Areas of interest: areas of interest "Zhujia City Passenger Transport Center"
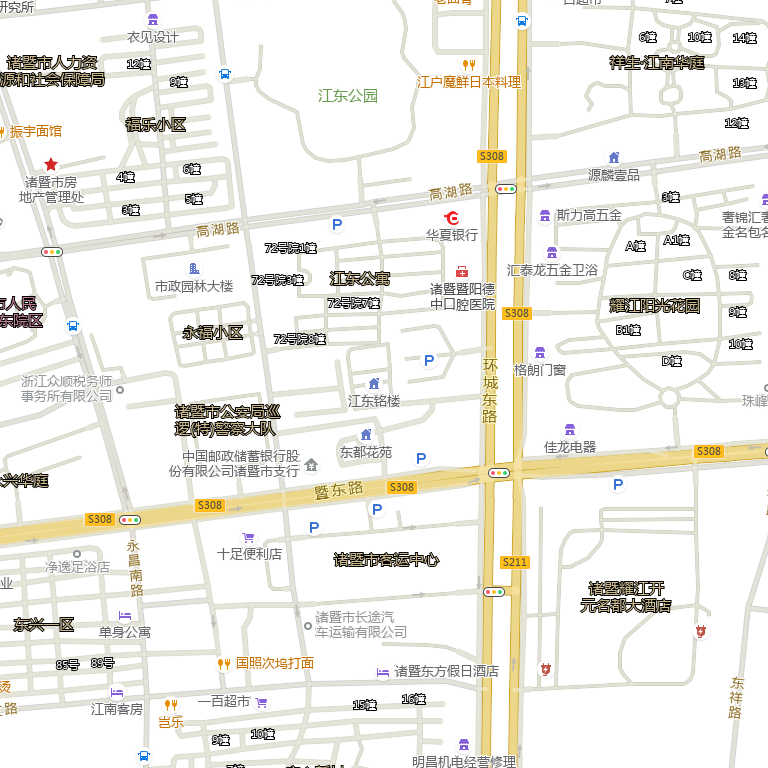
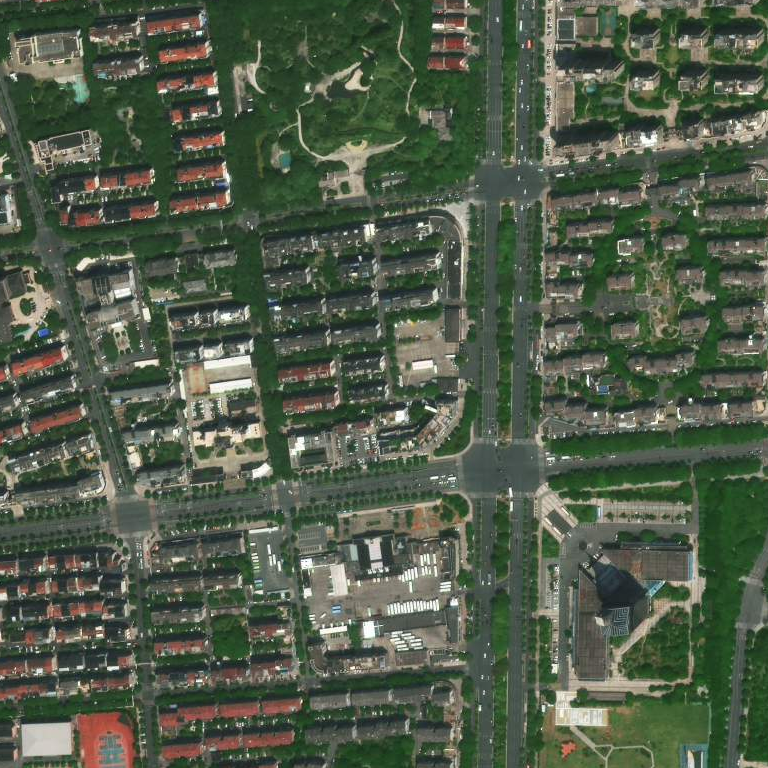